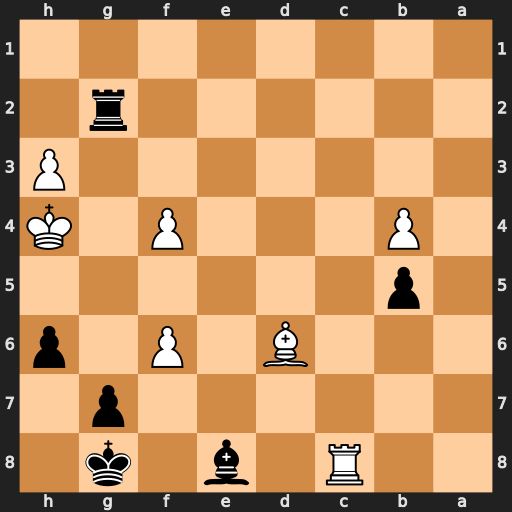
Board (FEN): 2R1b1k1/6p1/3B1P1p/1p6/1P3P1K/7P/6r1/8
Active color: b
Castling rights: -
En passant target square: -
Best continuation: g5+ fxg5 hxg5#